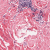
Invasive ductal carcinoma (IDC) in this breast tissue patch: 0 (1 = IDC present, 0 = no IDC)